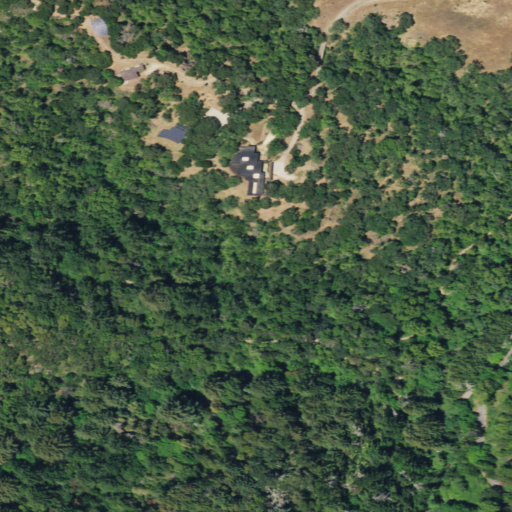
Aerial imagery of valley in California named Hamms Gulch containing evergreen forest, mixed forest, open development, grassland, medium intensity development, and shrub